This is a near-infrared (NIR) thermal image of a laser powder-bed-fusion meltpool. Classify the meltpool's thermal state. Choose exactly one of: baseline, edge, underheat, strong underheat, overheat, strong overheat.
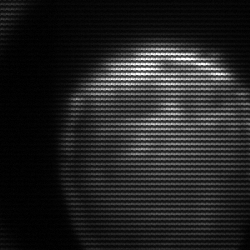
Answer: edge